Question: So this question is kind of interesting, I think. And before I lose anyones attention or they start shoving their fingers into my face with accusations: no I am not making or attempting to make a virus. I actually had a really good idea for a game. This game will be kind of like a creepy pasta(<URL> so that I may continue with phase 2 of the game. During this phase, I will randomly take control of a console window, or play creepy sound effects at arbitrary/random intervals. The game will open back up at random, as if it has a mind of its own, too, but the game will be different each time this happens.
I would like to hide the game from the task manager completely. So this window:
Will show absolutely nothing of the program, no matter the tab the user selects. I want the game to, quite literally, turn into a ghost. The programming language that I am planning on using is C# and for the graphics library, OpenTK(Which is irrelevant for this question, but I want to make sure I lay down as much information as possible).
Anyone have any ideas? Oh, and I should also mention that I am quite fluent in the .NET framework/api, and I can build any windows forms application by hand(without using the editor).
I just thought of a fun alternative to hiding it. The answer: make the program smarter. Send the program to desktop, then listen for the opening of a task manager. If it opens, my program immediately shuts down task manager and the game responds with something super creepy like "But i thought you wanted to play with me? Why are you trying to kill me?" in a console. Sounds awesome. Lol.
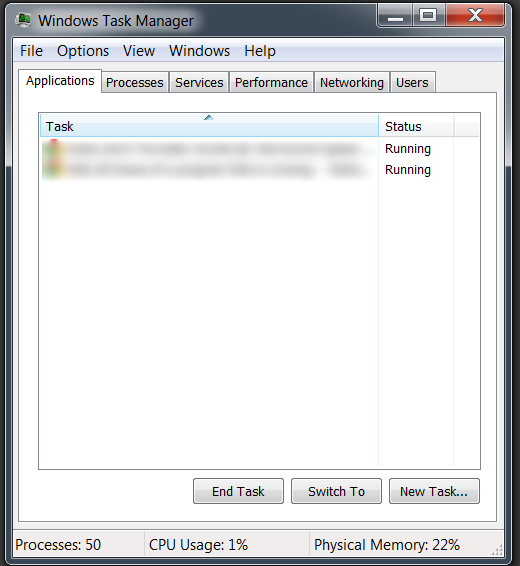
Answer: I am no expert but I think most techniques that deals with process hiding uses 'CreateRemoteThread'.
<URL>
It is pretty tough to get right, but there are maaany blogs about it, eg:
<URL>
This works by picking some victim process that is already running, like say svchost.exe and add your thread into this.
Also while speaking of svchost, you can also very legally register a service and be hosted by this windows process, your clients may see the running game by calling the listing command:
'''
tasklist /svc /fi "imagename eq svchost.exe"
'''
or:
<URL>
This is a tad more hidden than directly appearing as a task, while remainging more gentle to the user than the CreateRemoteThread. Also less crash prone, and also, anti viruses usually hook CreateRemoteThread to block calls to it.